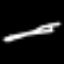
Label: pencil